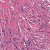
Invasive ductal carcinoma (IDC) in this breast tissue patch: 1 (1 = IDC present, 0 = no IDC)